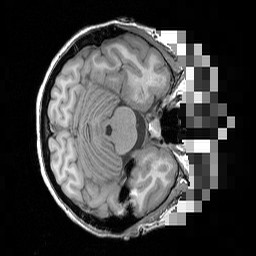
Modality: T1w
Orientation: axial
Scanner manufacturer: siemens
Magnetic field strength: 3 T
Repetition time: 1.5 s
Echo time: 0.00291 s